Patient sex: F
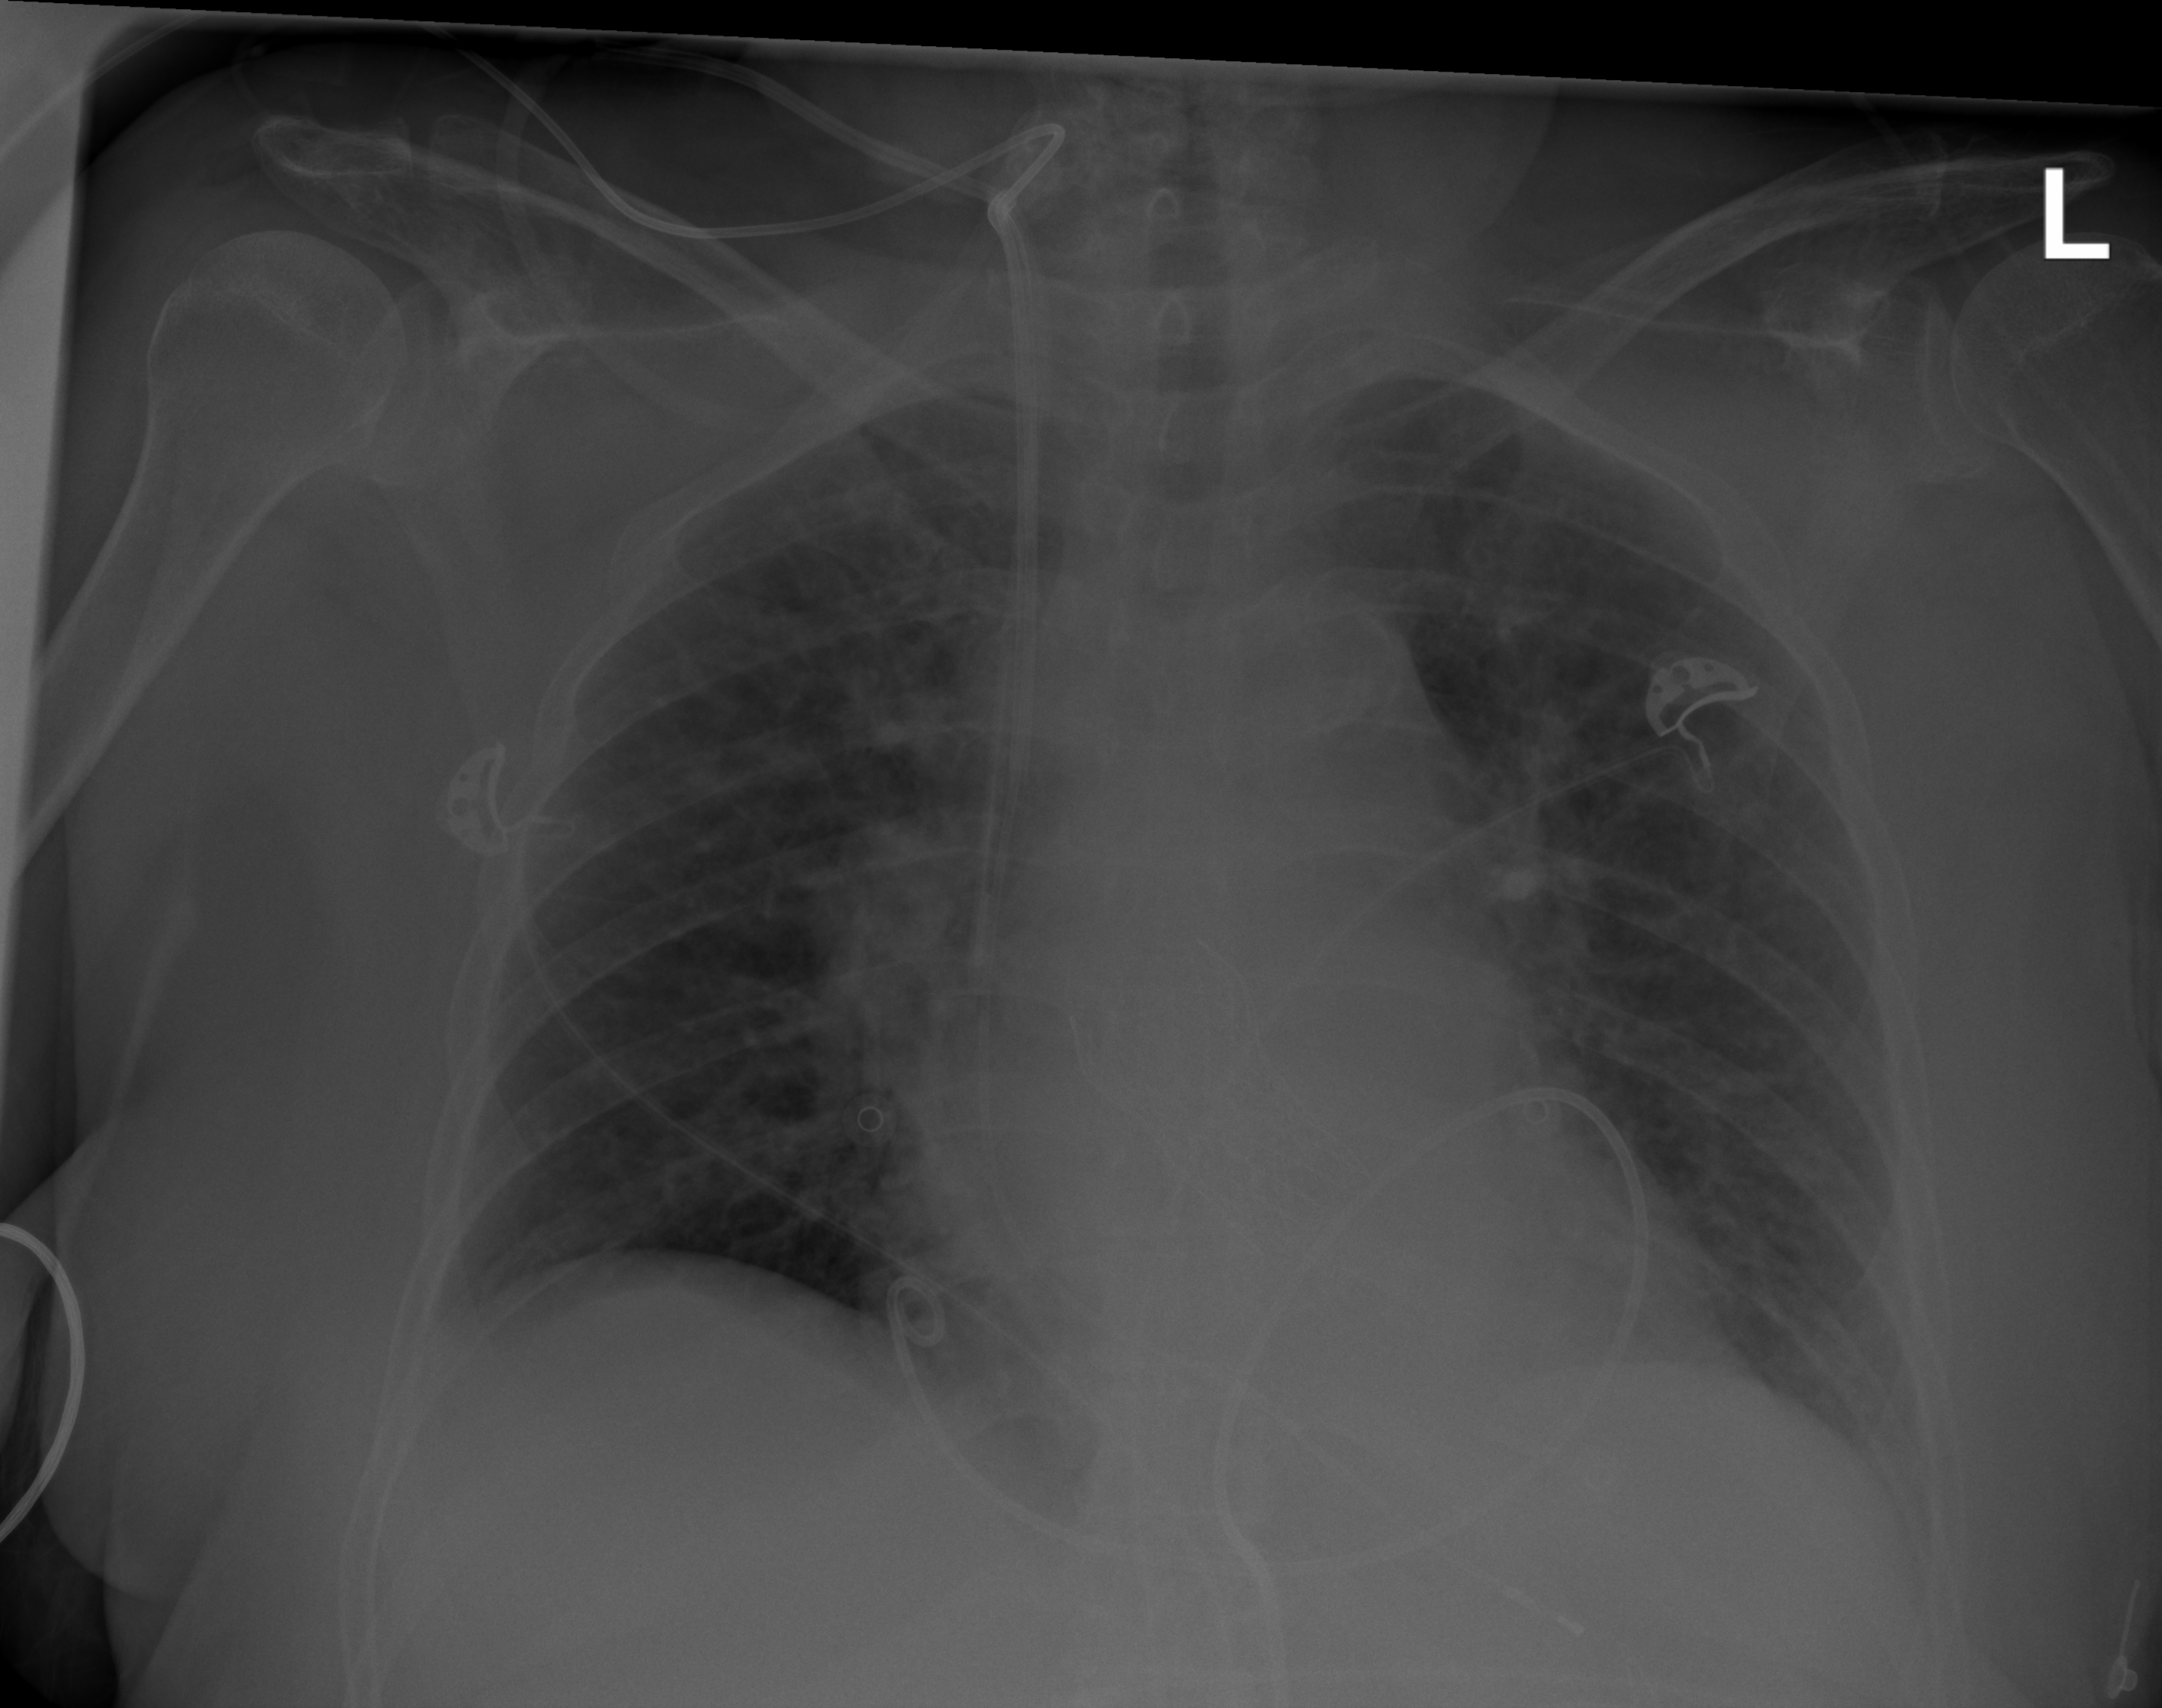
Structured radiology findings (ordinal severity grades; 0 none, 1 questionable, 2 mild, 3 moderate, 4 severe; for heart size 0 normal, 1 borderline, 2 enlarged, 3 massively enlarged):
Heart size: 1
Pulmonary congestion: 2
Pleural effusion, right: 0
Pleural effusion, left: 0
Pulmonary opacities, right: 0
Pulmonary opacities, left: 0
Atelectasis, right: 2
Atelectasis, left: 2